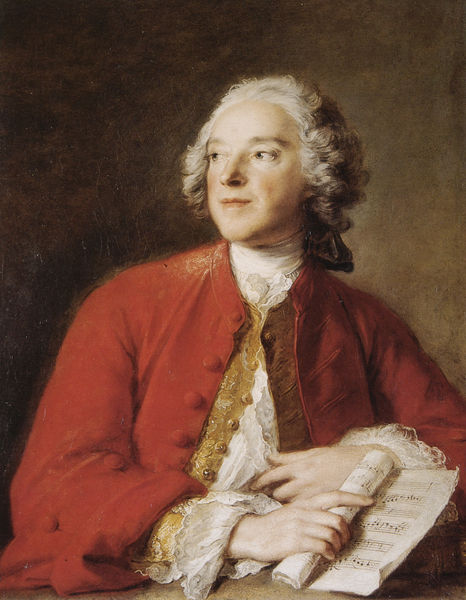
Titel: Pierre-Auguste Caron de Beaumarchais
Künstler: Jean-Marc Nattier
Institution: Privatsammlung.
Schlagwörter: baum, dunkel, gemälde, hand, kopf, mann, schatten, weiß, gelb, braun, bunt, finger, frankreich, grau, haar, hell, licht, mund, nase, profil, schwarz, stirn, tisch, zeichnung, blick, rot, schal, tuch, beige, malerei, rock, schleife, hemd, jacke, augen, barock, bluse, gesicht, inkarnat, kragen, mensch, spitze, ärmel, bildnis, hals, herr, hände, portrait, porträt, öl, auge, gold, haare, halbfigur, mantel, adel, spitzen, blatt, musik, musiker, person, bruststück, kinn, knopf, lippen, locken, rokoko, perücke, adlig, lächeln, schrift, papier, düster, noten, farbe, frack, zopf, halstuch, notenblatt, notenblätter, notenheft, nachdenklich, rüschen, knöpfe, gehrock, knopfleiste, sakko, kritisch, weste, beruf, geld, komponist, portait, schriftsteller, beethoven, schiller, manschetten, rosig, schielen, rolle, seitenblick, veste, halbprofil, mudn, wams, aristokrat, adelig, haarschleife, goethe, nattier, anmut, perrücke, partitur, jabot, komponieren, mozart, note, roter, msuik, humanist, warme töne, österreicher, portröt, niten, marquis, notenschlüssel, augenbraune, jean-marc nattier, blick aus dem bild, standesbild, schilen, toupee, botenblatt, hände parallel, leicht geneigte haltung, musikrolle, muskiker, franzsoe, wunderkind